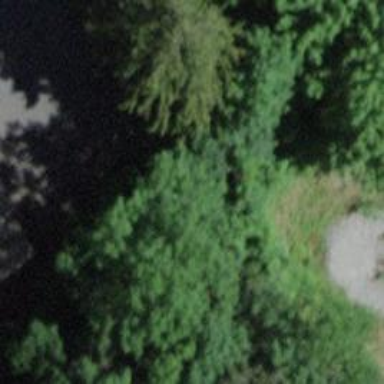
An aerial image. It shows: Bridleway.